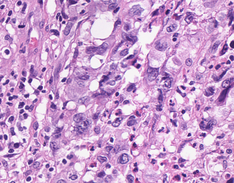
Tumor epithelial tissue: yes
Tumor-associated stroma tissue: yes
Normal tissue: no